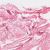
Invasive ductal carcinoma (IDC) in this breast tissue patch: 0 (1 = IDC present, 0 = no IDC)